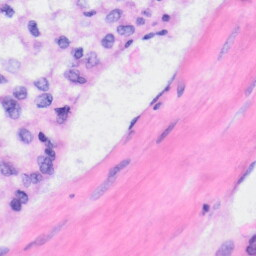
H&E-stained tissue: Liver